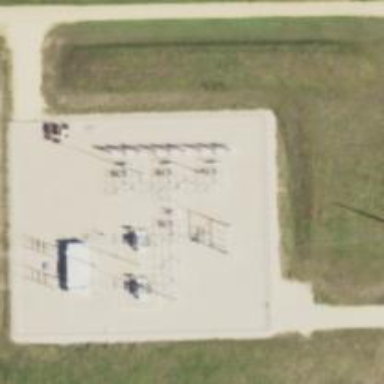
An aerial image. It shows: Mast designed for lightning protection.